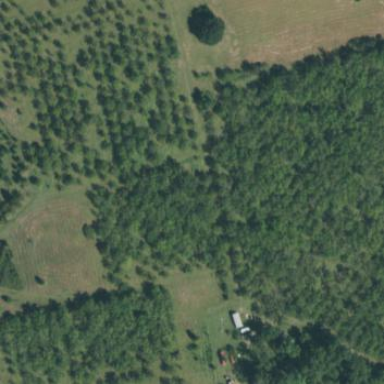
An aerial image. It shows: Orchard.